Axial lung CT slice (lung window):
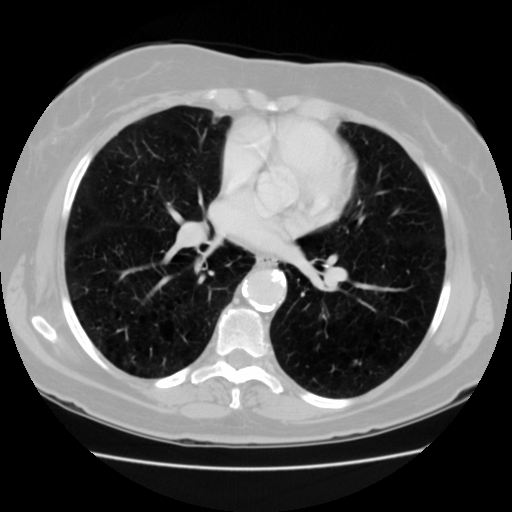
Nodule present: no